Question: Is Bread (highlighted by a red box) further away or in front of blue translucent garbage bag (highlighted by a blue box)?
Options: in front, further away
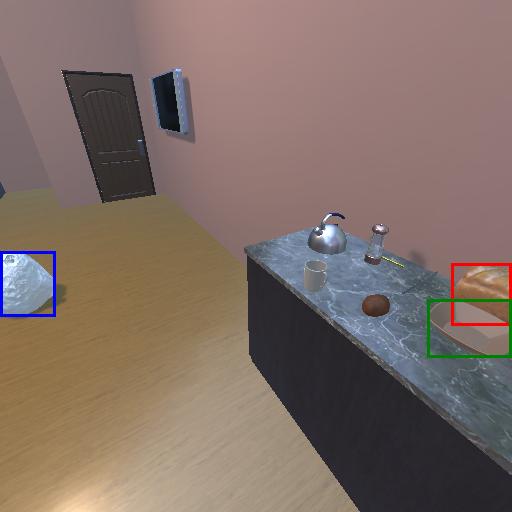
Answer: in front